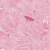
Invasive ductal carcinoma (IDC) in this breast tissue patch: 0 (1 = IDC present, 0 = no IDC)